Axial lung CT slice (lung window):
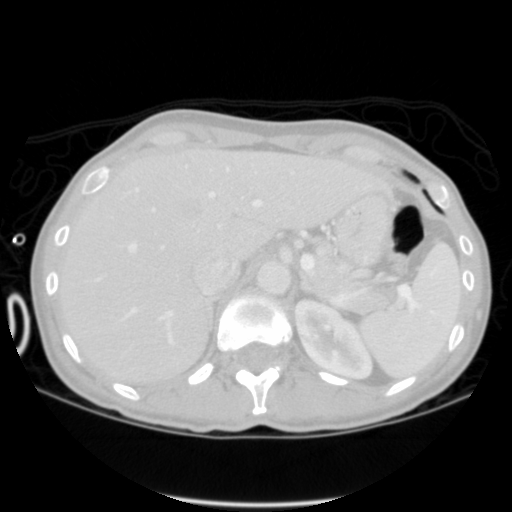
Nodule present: no